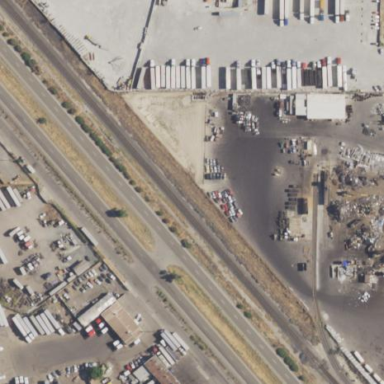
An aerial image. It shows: Industrial area.